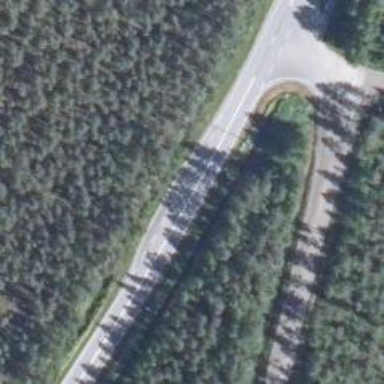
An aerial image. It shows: Primary road with asphalt surface.